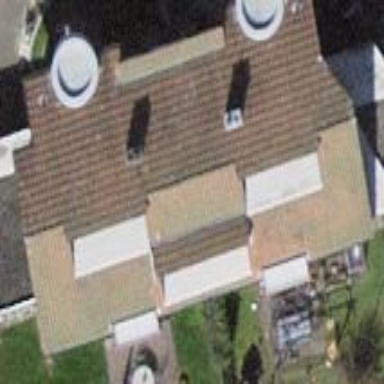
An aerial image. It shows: Semidetached house with gabled roof.